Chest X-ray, AP view. Patient: 24 years old, sex M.
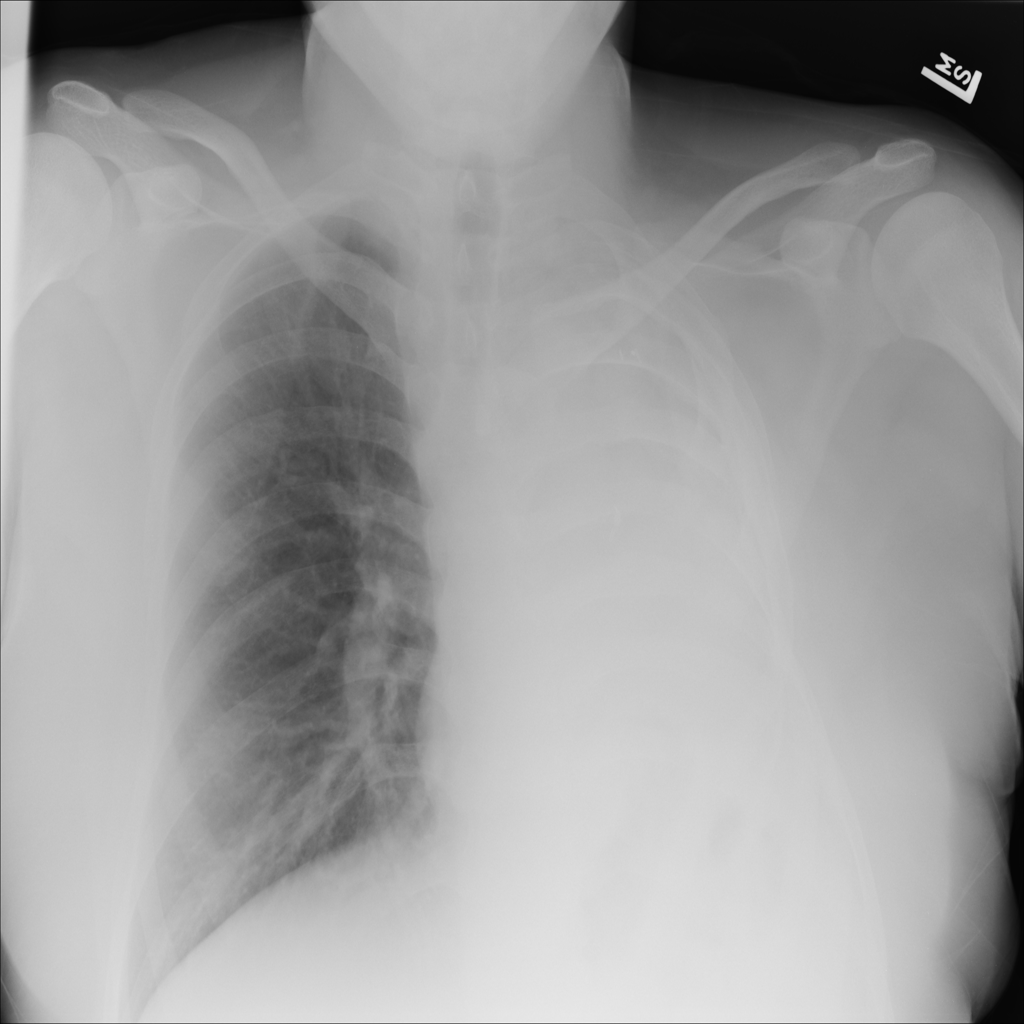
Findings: Infiltration